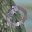
Label: 0